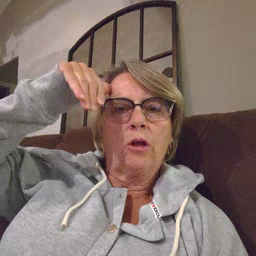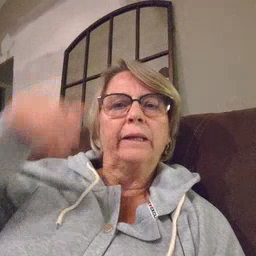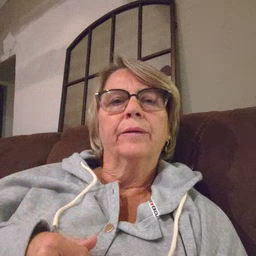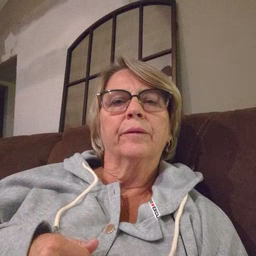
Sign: donkey